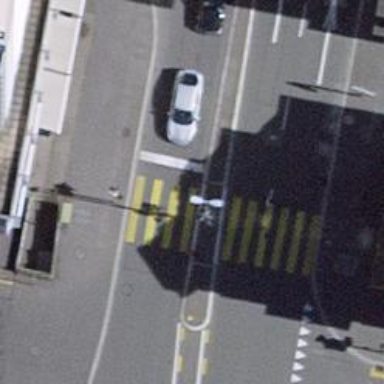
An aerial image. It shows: Uncontrolled zebra crossing with central island.